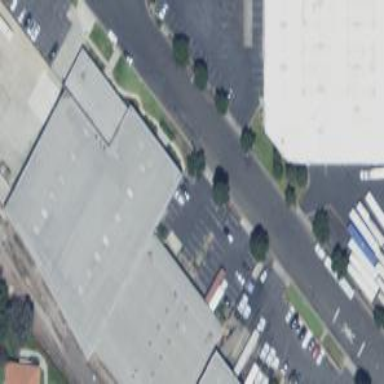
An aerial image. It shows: Warehouse building.